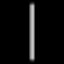
Label: line